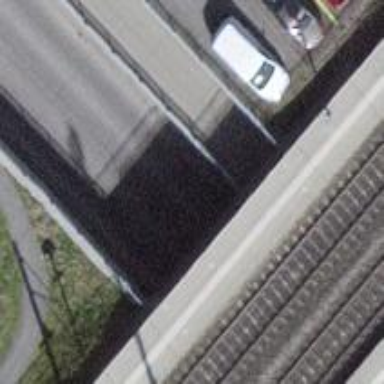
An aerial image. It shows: Residential road passing through tunnel.